Field crop: maize
Growth stage: 2
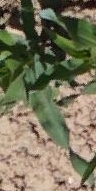
Species: maize